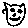
Label: cat